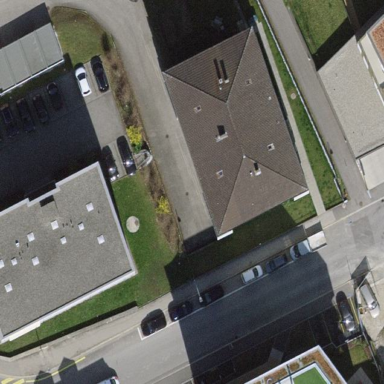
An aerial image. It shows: Pyramidal roof tops building of apartments.